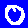
Digit: 0